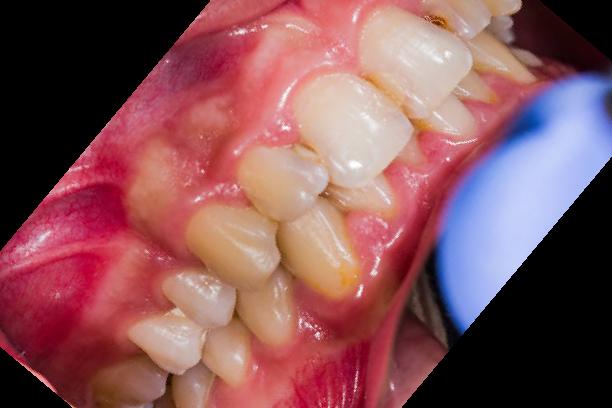
Condition: Gingivitis